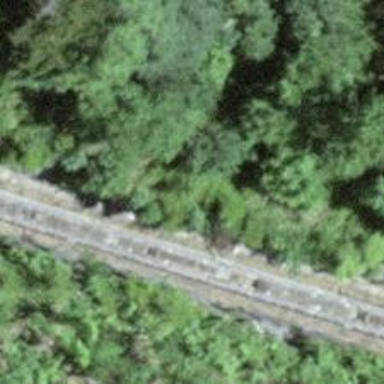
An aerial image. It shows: Funicular railway.